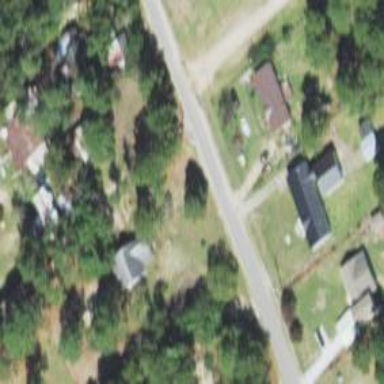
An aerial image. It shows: Driveway.